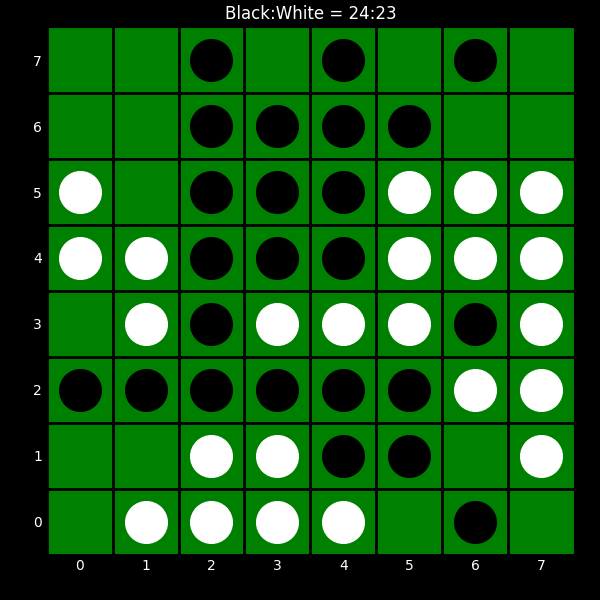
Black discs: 24
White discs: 23